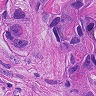
Metastatic tissue present: yes